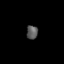
Tissue: lung
Cell type: Epithelial cells
Senescence score: 0.1858
Nuclear area (px): 152
Mean DAPI intensity: 90.105